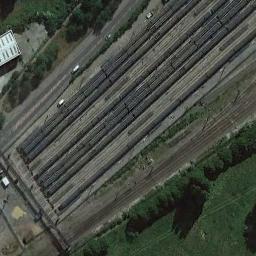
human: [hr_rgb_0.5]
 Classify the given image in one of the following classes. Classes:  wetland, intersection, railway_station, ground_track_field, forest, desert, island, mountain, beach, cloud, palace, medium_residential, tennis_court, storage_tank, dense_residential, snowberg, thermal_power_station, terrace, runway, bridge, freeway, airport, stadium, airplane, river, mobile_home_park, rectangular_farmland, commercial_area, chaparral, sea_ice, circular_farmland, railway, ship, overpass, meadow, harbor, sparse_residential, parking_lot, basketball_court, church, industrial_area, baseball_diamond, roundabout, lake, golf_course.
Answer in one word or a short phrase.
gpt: railway